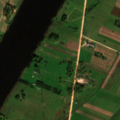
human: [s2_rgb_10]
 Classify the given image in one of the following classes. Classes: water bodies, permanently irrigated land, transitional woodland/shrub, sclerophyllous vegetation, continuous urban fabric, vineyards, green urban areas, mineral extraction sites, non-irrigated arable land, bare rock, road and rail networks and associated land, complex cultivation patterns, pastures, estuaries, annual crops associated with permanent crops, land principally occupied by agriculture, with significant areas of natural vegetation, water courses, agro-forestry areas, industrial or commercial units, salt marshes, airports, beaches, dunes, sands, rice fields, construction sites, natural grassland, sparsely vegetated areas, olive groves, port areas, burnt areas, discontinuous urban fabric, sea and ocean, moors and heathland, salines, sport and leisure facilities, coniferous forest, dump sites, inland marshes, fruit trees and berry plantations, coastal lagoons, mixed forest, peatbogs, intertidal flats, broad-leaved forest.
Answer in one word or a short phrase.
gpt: non-irrigated arable land, complex cultivation patterns, water bodies